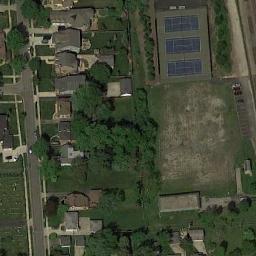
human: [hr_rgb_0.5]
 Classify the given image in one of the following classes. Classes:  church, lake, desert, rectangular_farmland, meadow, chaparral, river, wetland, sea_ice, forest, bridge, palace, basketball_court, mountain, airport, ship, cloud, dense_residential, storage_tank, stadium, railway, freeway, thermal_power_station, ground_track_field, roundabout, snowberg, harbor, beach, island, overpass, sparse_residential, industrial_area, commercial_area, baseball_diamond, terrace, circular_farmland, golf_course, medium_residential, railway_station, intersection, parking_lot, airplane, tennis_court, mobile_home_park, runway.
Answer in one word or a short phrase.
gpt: tennis_court